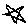
Label: star